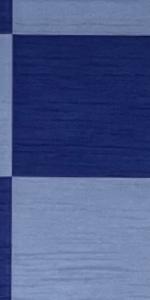
Label: Empty